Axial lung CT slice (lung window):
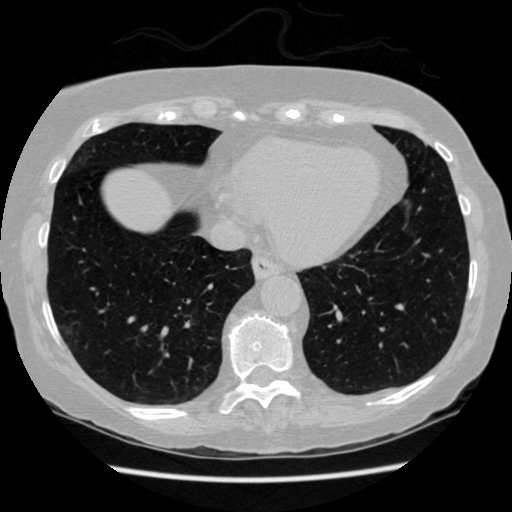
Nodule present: no